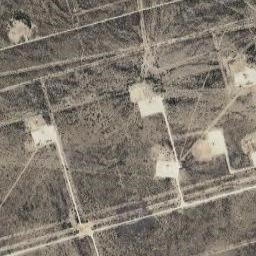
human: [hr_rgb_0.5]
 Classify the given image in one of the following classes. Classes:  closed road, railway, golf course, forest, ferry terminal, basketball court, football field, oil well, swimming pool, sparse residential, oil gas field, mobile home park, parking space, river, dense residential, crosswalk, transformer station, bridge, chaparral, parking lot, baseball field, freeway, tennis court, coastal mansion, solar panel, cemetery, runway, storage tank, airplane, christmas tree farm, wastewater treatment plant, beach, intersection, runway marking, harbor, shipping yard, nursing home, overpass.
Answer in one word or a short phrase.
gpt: oil gas field